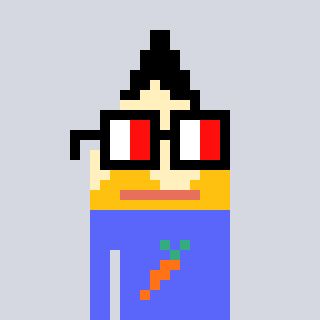
a pixel art character with square glasses with black frames and red eyes, a pencil-shaped head and a purple-colored body on a cool background